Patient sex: M
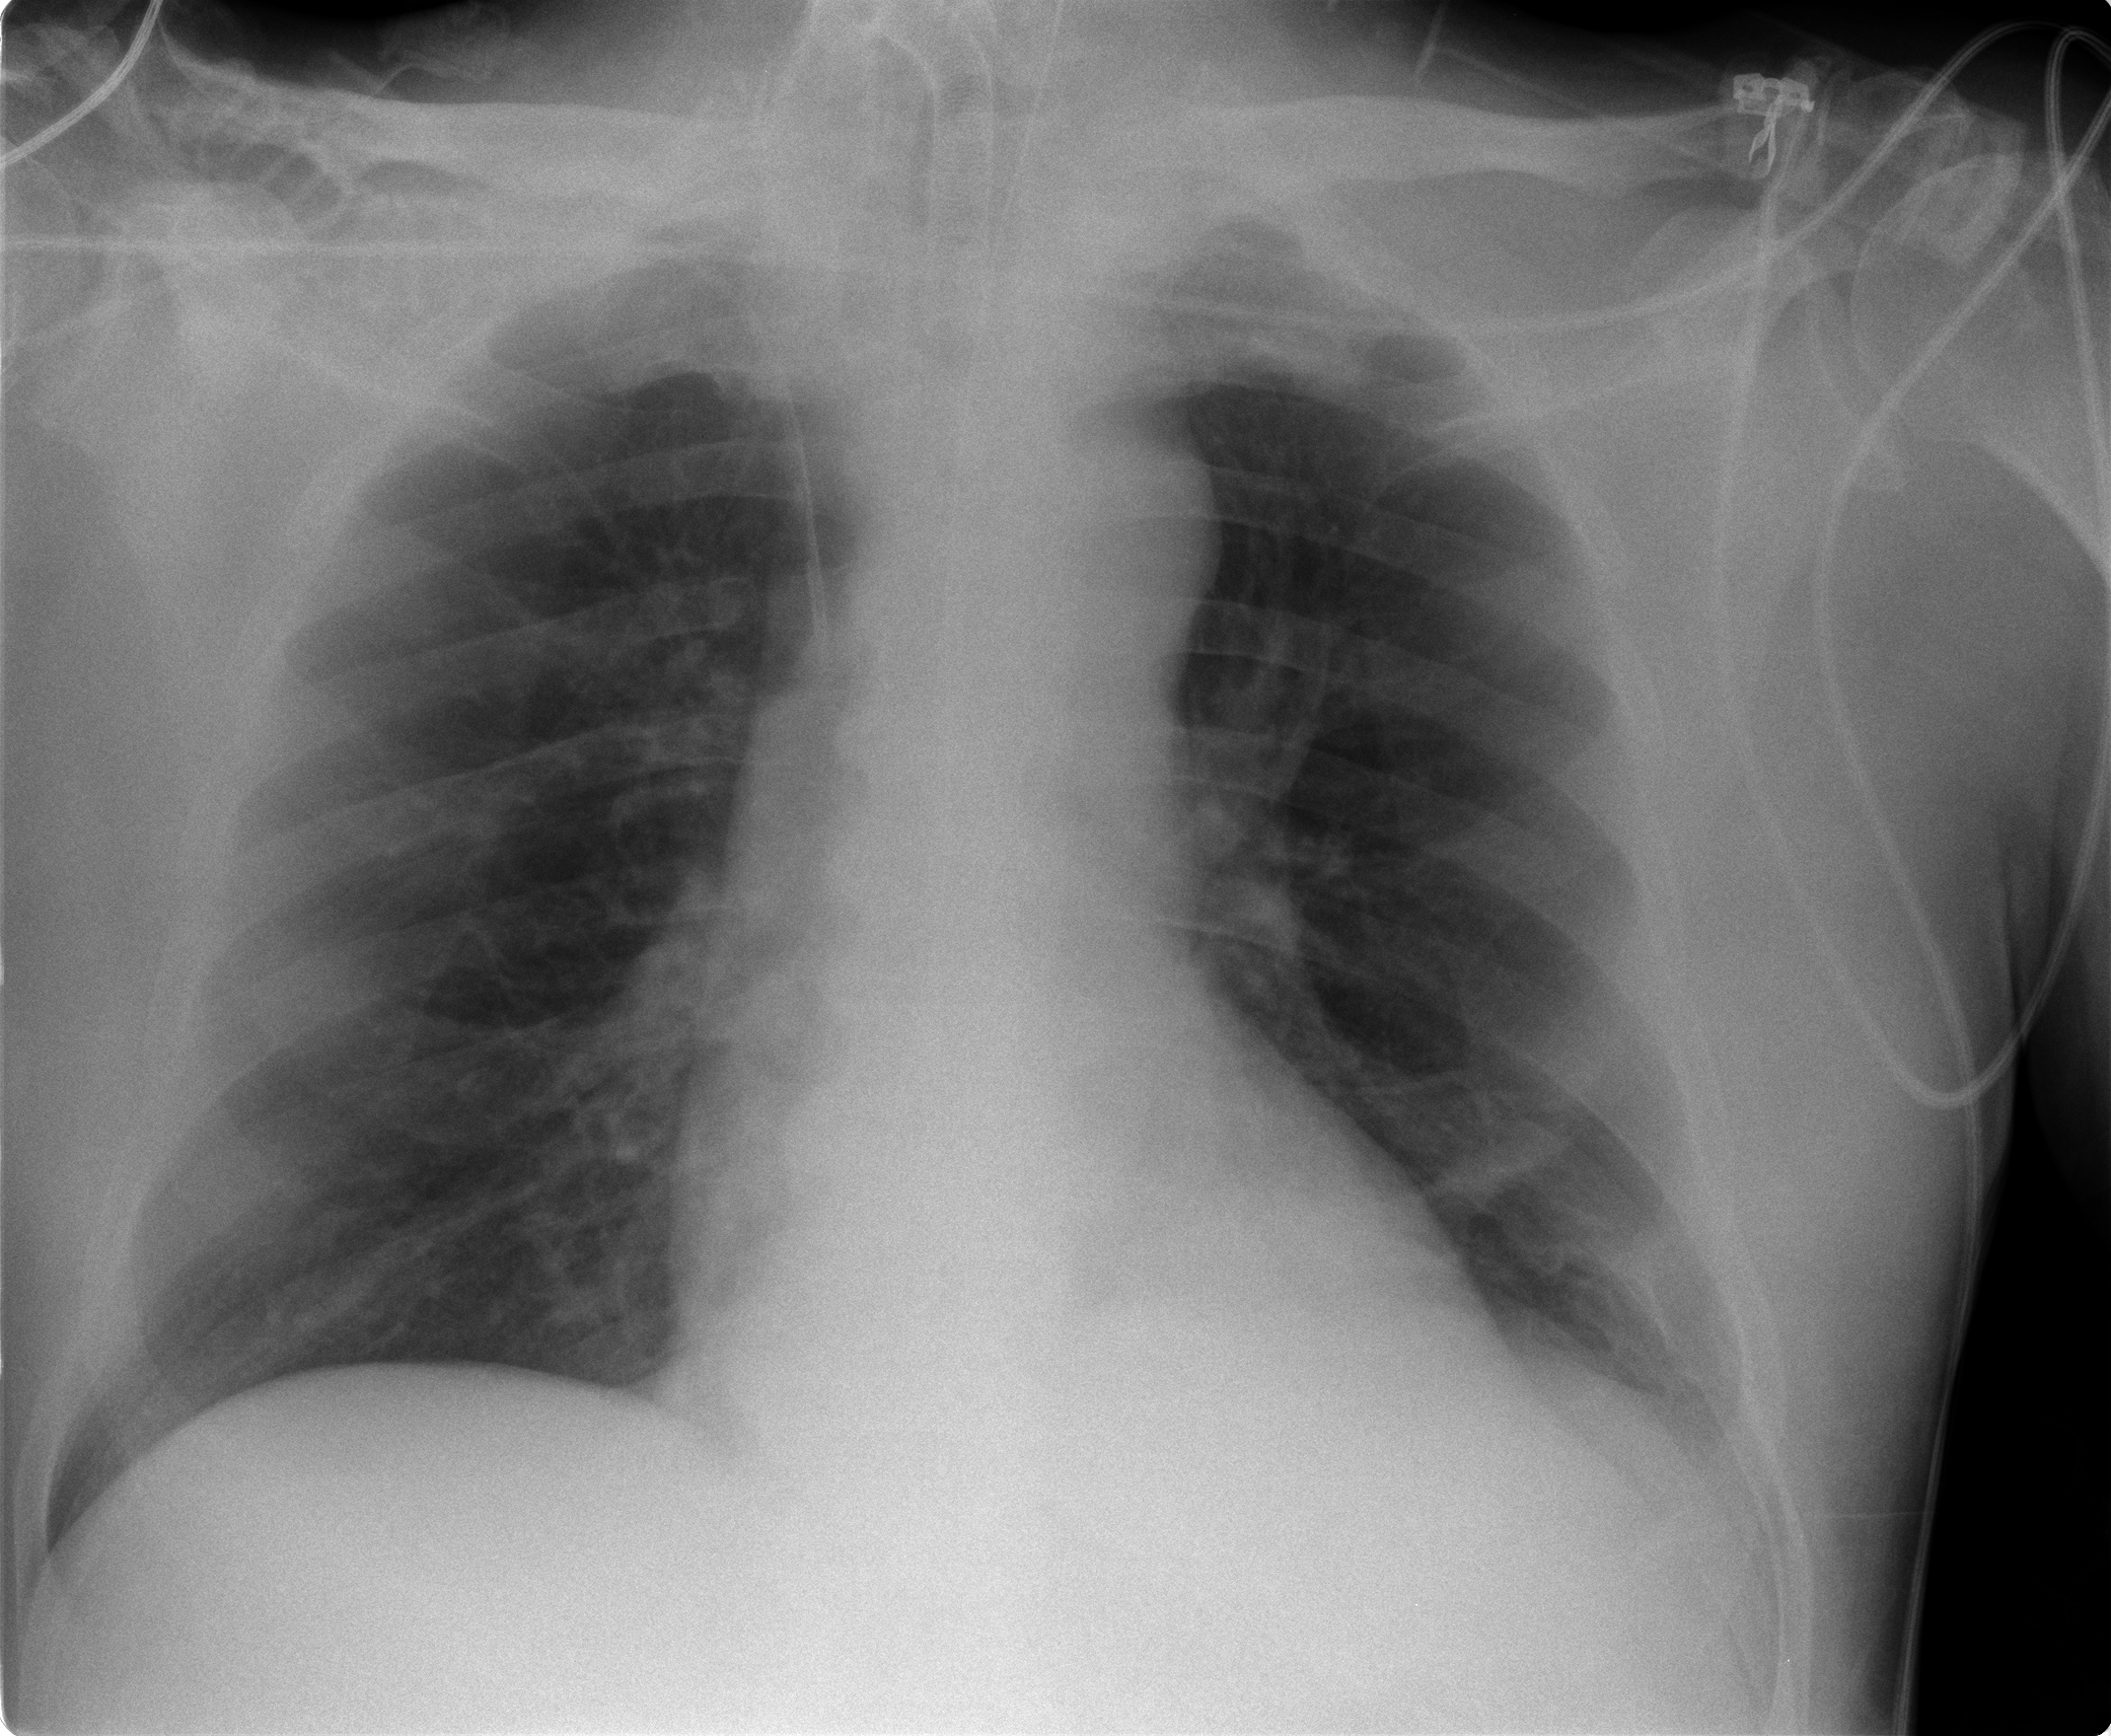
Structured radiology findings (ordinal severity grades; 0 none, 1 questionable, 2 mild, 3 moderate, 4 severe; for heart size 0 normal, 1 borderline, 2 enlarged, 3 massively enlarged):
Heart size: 0
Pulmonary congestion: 0
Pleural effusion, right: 0
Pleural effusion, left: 0
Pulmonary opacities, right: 0
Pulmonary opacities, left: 0
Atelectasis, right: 2
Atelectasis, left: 2